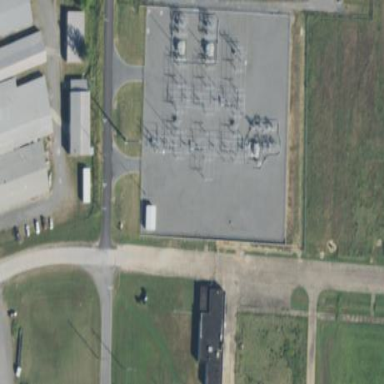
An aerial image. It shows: Distribution level power substation fenced with chain link.